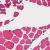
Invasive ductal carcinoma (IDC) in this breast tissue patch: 0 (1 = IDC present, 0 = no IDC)